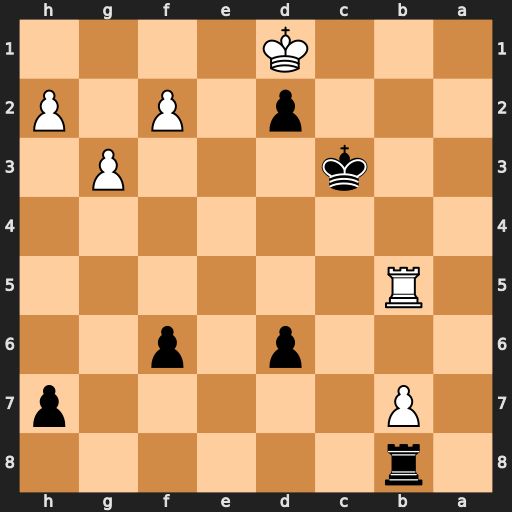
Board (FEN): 1r6/1P5p/3p1p2/1R6/8/2k3P1/3p1P1P/3K4
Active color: b
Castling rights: -
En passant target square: -
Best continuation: Re8 Rb3+ Kxb3